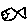
Label: fish